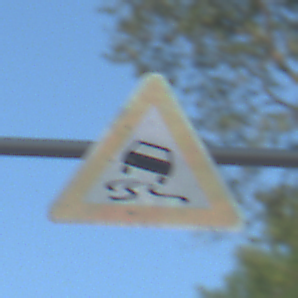
Verkehrszeichen: SchleuderOderRutschgefahr
Umgebung: Outdoor, RoadRail
Tageszeit: MorningAfternoon
Wetter: Clear
Licht: Natural
Jahreszeit: NotSpecified
Kontrast: HighContrast